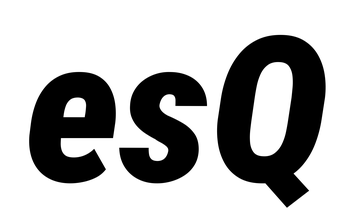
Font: Roboto-Italic_Condensed_Black_Italic